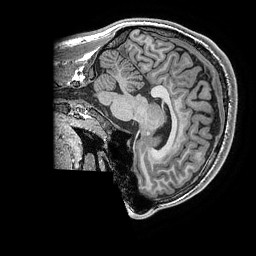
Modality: T1w
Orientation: sagittal
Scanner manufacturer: ge
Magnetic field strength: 3 T
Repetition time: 0.008184 s
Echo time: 0.003192 s